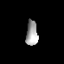
Tissue: lung
Cell type: Endothelial cells
Senescence score: 0.5854
Nuclear area (px): 287
Mean DAPI intensity: 164.387